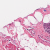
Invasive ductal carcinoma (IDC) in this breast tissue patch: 0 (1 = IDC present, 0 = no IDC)